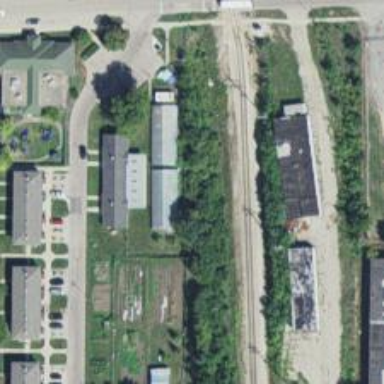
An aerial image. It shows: Abandoned railway.